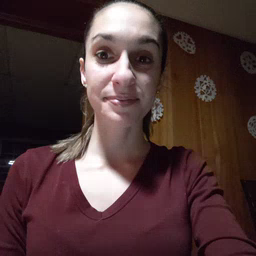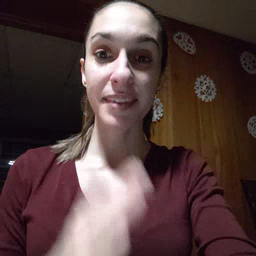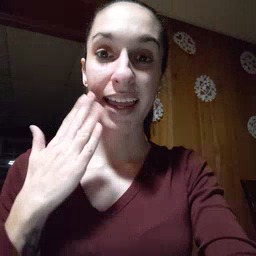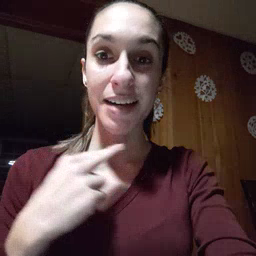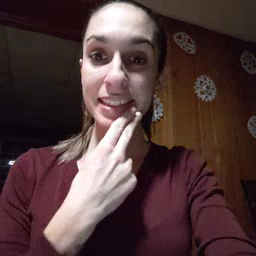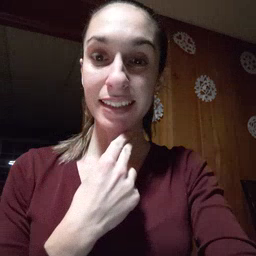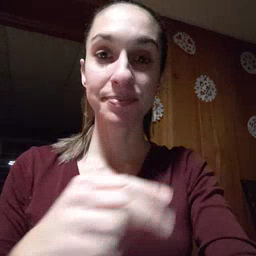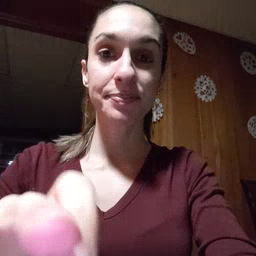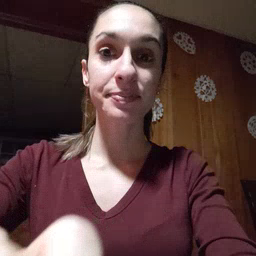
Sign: napkin